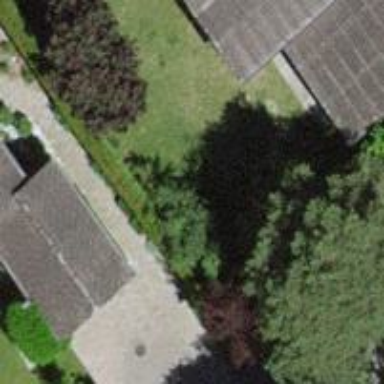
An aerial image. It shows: Garage.